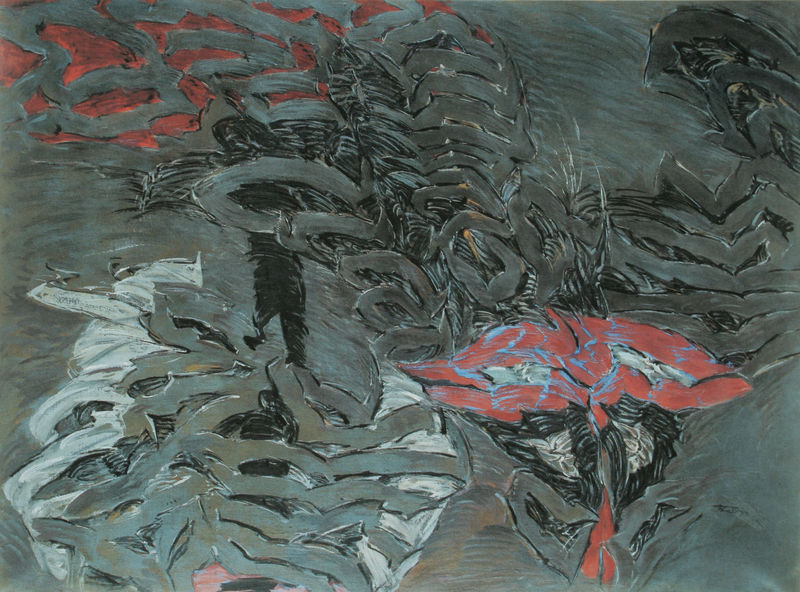
Titel: Flüstern
Künstler: Hann Trier
Schlagwörter: dunkel, schatten, wasser, weiß, bewegung, blume, blumen, grau, hell, schwarz, rot, öl, gräser, pastos, blatt, pflanze, pflanzen, lippen, moderne, spuren, abstrakt, modern, fluß, streifen, bögen, rippen, kunst, schlieren, gerippe, windungen, gerippt, action painting, überlappend